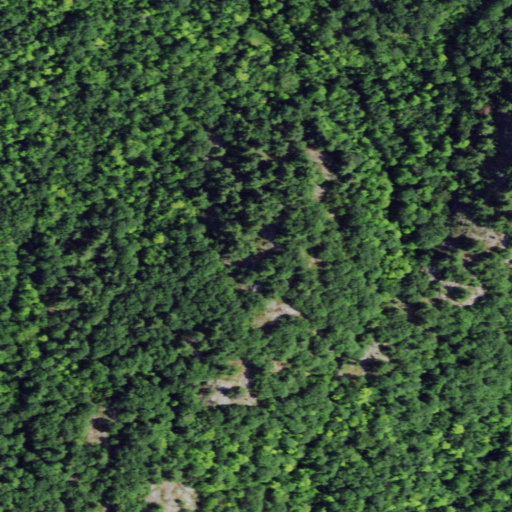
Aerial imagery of mountain in New York named Little Fordway Mountain containing deciduous forest and mixed forest